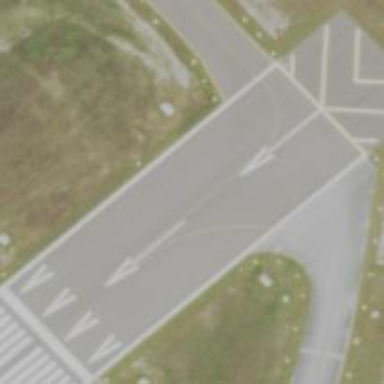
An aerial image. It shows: Asphalt runway with displaced threshold at the airport.